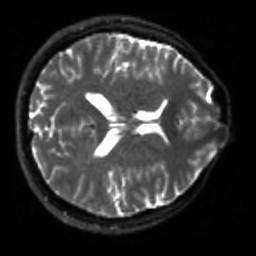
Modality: sbref
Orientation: axial
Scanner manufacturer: siemens
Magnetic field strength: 3 T
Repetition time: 4 s
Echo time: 0.0594 s